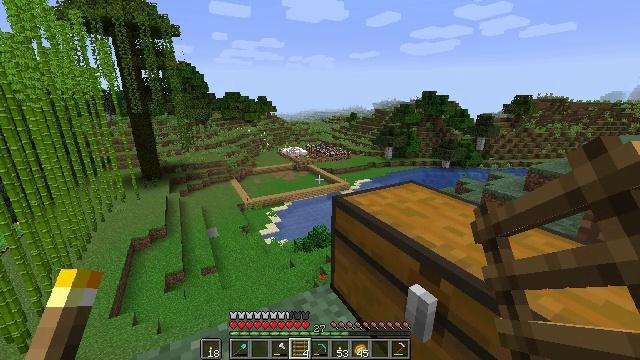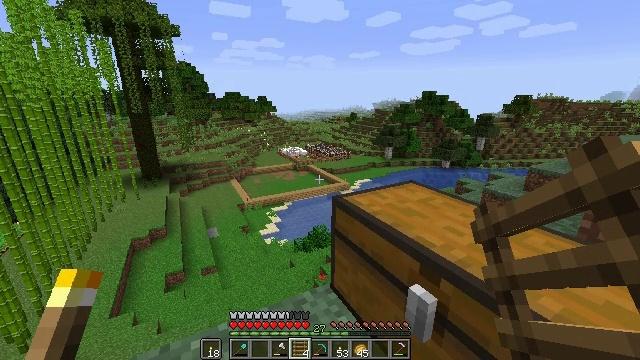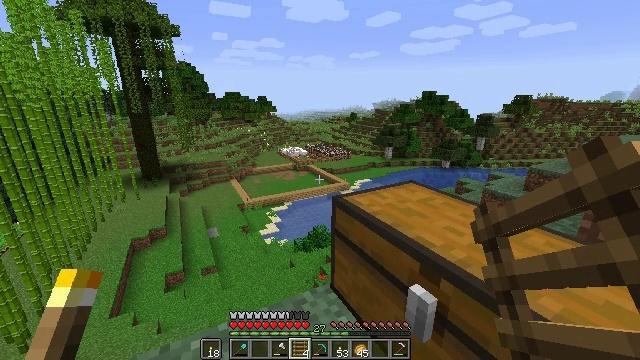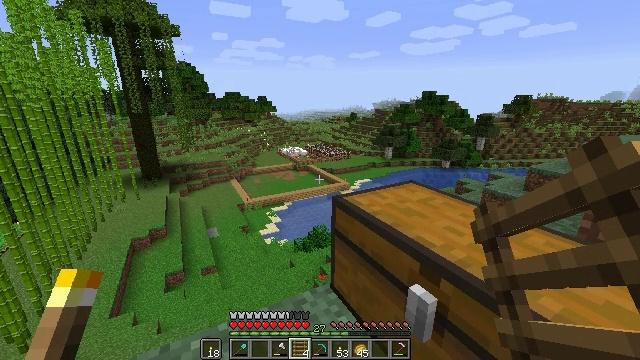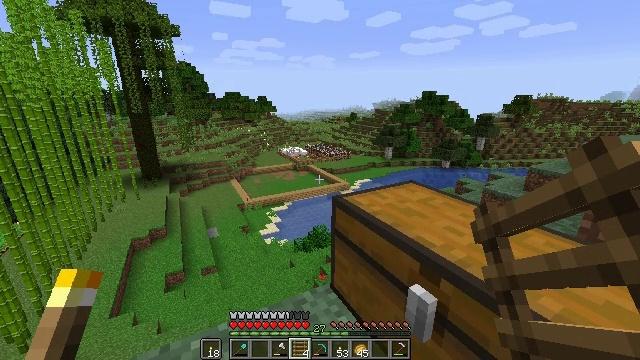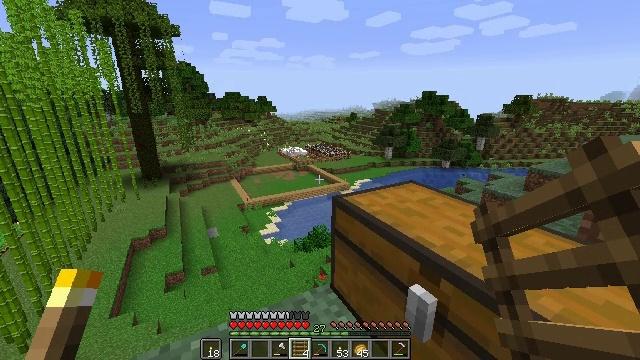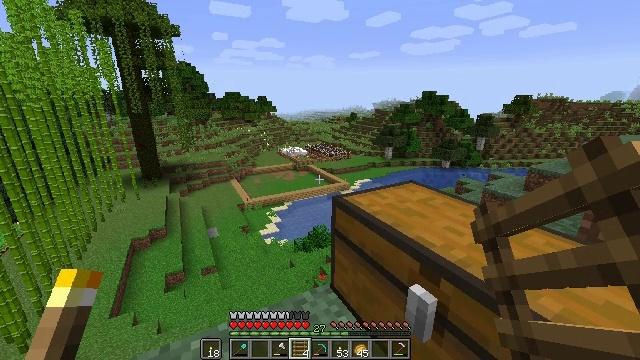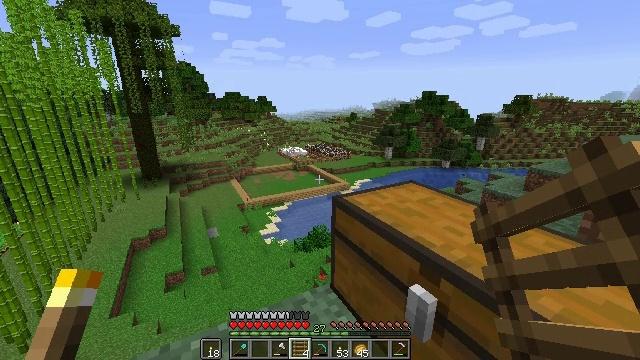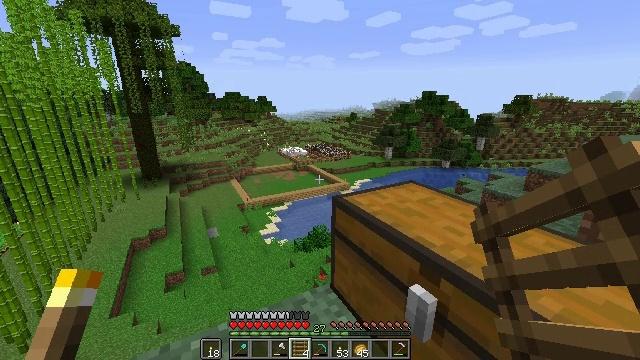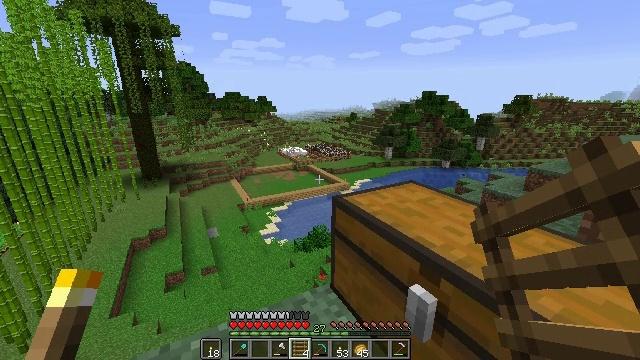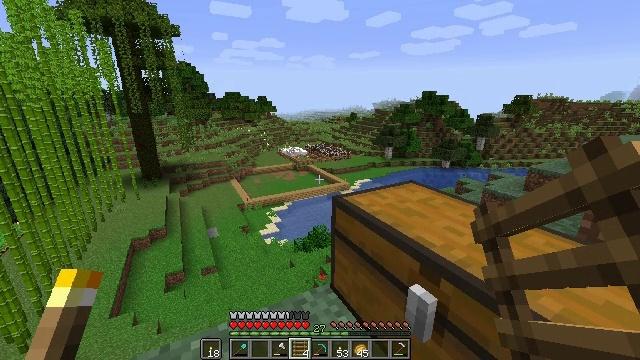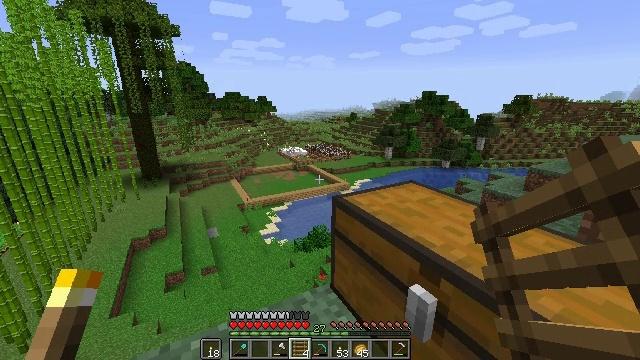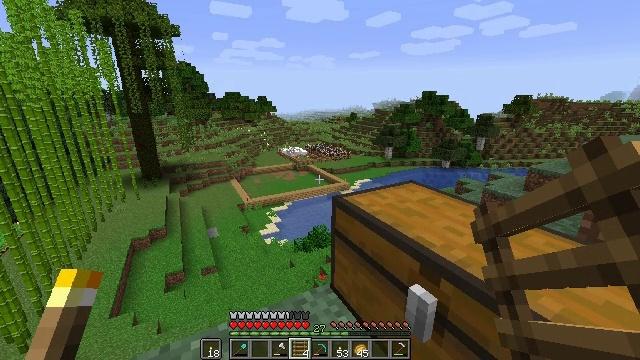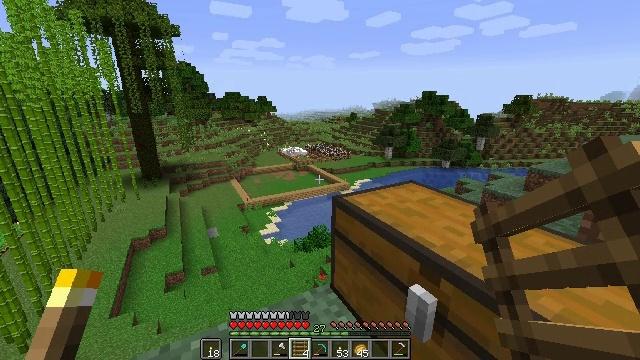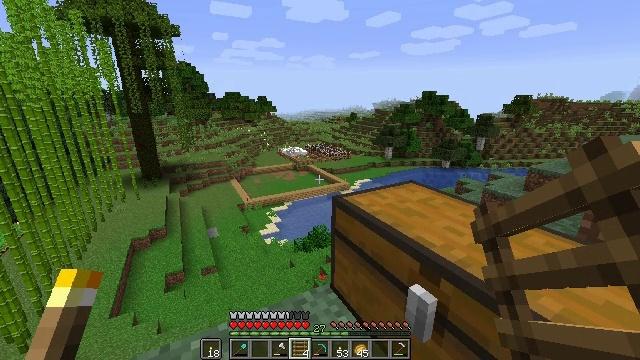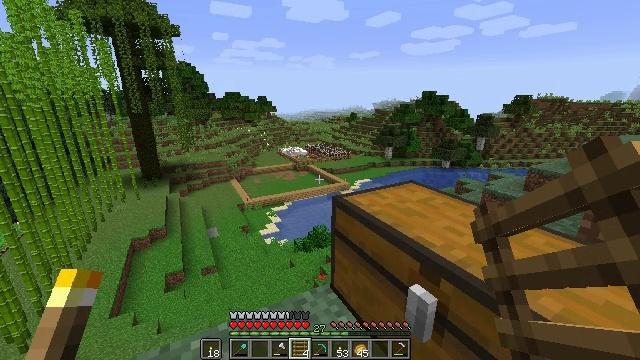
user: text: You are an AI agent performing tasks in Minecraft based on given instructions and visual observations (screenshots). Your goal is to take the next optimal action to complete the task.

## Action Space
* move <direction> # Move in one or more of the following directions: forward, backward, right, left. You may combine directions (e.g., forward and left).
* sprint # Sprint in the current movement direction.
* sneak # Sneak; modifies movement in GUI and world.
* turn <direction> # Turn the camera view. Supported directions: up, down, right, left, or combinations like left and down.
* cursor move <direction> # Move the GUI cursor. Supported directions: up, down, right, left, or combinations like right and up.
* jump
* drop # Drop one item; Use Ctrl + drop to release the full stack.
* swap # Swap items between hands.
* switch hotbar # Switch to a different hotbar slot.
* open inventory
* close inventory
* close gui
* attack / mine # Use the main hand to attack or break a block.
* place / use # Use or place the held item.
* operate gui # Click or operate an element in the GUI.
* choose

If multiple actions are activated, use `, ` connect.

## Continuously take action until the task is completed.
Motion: motion action
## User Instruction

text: Collect the ladder block.
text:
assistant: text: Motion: no_op
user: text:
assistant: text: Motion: no_op
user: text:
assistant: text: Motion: no_op
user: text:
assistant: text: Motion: no_op
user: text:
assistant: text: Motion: no_op
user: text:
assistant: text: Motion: no_op
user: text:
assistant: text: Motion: no_op
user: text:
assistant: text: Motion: no_op
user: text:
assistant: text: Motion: no_op
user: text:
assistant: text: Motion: no_op
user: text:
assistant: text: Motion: no_op
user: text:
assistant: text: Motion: no_op
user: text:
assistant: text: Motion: no_op
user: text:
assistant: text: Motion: no_op
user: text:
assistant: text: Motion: no_op
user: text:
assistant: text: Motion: no_op
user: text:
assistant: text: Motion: no_op
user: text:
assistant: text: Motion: no_op
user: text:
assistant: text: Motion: no_op
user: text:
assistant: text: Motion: no_op
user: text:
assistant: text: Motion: no_op
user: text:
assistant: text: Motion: no_op
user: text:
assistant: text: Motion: no_op
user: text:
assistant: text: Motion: no_op
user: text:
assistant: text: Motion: no_op
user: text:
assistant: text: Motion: no_op
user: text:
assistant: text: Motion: no_op
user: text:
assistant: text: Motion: no_op
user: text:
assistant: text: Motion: no_op
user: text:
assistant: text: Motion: no_op